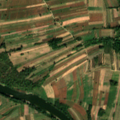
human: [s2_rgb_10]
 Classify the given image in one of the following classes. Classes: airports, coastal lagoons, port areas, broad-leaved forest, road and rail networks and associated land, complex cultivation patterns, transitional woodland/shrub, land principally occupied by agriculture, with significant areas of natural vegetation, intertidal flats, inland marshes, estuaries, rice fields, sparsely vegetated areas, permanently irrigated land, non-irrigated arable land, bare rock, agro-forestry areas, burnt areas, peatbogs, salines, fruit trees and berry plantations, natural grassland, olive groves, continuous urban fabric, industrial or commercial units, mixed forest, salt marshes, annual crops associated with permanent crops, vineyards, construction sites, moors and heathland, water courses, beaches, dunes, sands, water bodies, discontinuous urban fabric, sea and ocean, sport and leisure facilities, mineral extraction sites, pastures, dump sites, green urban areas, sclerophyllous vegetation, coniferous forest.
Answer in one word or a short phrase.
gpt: complex cultivation patterns, land principally occupied by agriculture, with significant areas of natural vegetation, broad-leaved forest, water courses